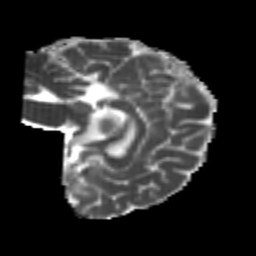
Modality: MD
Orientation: sagittal
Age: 24
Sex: female
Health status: healthy
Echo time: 0.074 s